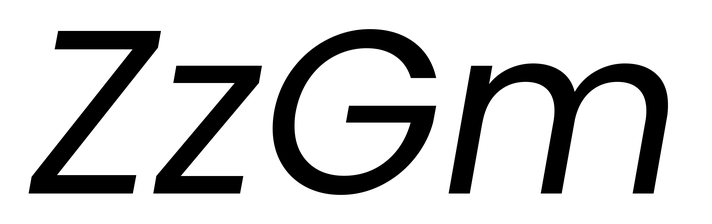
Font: Poppins-Italic